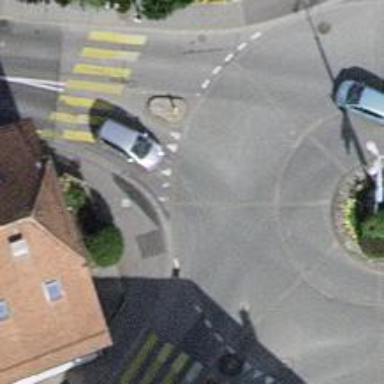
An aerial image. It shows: Tertiary road leading to roundabout junction.